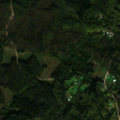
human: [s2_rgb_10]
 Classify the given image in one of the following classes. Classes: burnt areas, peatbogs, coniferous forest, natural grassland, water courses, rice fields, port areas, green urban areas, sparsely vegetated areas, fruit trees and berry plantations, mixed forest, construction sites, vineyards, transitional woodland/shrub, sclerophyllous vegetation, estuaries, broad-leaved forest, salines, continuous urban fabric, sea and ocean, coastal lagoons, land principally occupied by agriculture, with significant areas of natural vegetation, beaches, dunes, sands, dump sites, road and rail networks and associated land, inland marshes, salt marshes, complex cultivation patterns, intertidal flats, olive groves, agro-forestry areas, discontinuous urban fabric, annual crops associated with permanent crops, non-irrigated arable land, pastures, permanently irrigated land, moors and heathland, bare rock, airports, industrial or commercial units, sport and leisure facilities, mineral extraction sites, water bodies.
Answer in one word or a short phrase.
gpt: broad-leaved forest, coniferous forest, mixed forest, transitional woodland/shrub